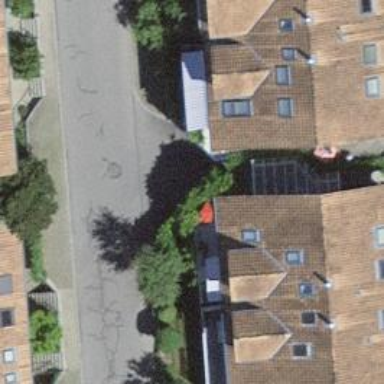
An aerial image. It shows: Terrace building.